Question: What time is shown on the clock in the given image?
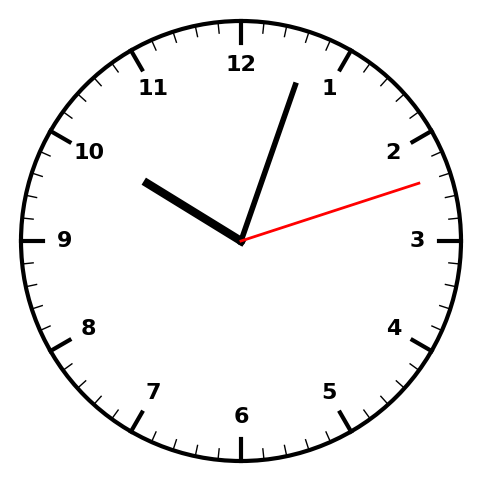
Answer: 10:03:12